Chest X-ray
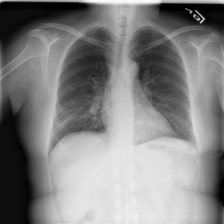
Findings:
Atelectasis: positive
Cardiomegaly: negative
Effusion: negative
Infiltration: negative
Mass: negative
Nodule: negative
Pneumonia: negative
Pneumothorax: negative
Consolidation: negative
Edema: negative
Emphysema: negative
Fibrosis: positive
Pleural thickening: negative
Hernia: negative